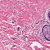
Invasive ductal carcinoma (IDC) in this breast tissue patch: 0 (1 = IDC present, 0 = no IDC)